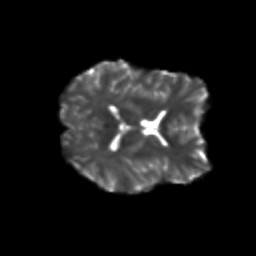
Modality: T2w
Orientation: axial
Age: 19
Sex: female
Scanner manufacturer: siemens
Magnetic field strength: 3 T
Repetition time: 3.5 s
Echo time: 0.113 s